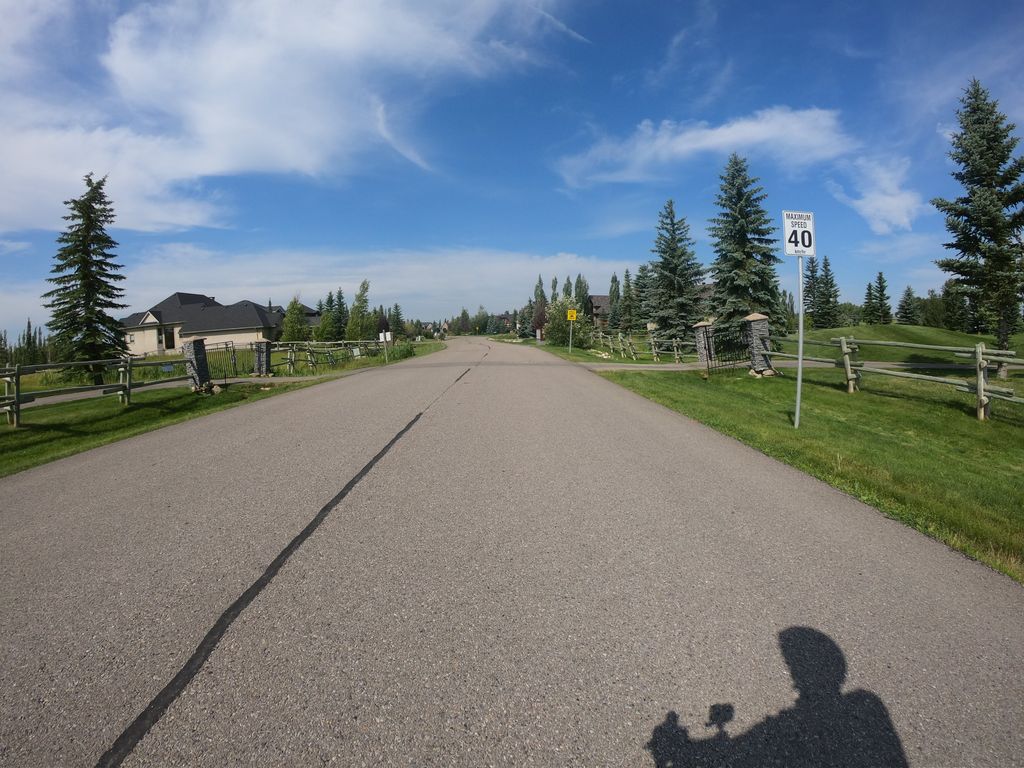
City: calgary